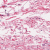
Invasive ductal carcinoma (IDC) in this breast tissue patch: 0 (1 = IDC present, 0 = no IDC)